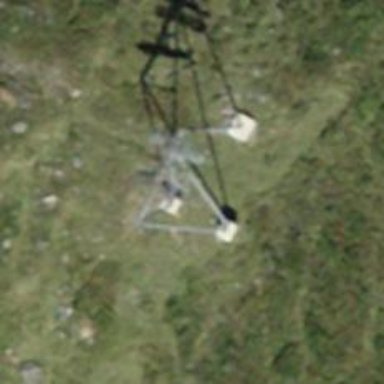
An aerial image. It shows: Pylon for aerialway.